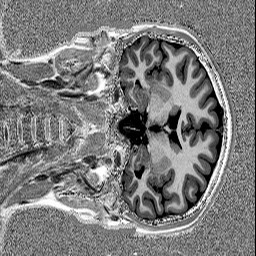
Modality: UNIT1
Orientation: coronal
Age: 19
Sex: female
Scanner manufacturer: siemens
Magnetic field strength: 3 T
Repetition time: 5 s
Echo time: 0.00298 s